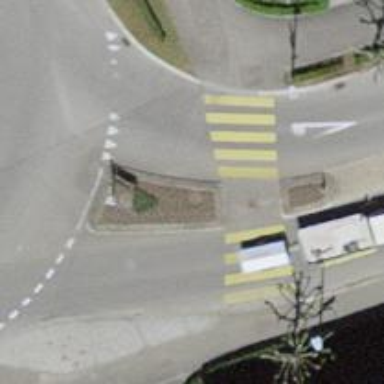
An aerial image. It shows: Zebra crossing with crossing island.